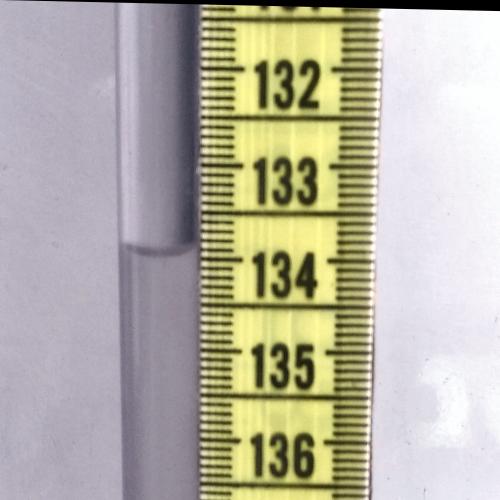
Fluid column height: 133.9 cm